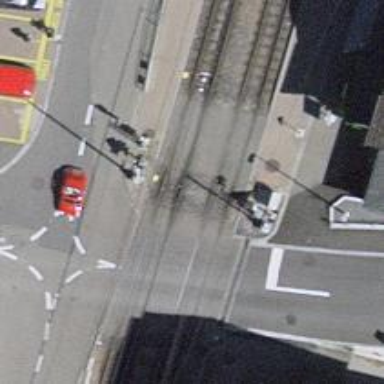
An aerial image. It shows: Level crossing on the railway with lights and full barrier.